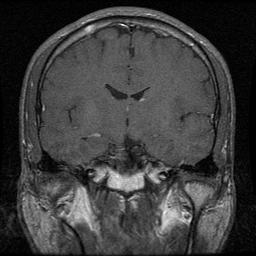
Label: pituitary